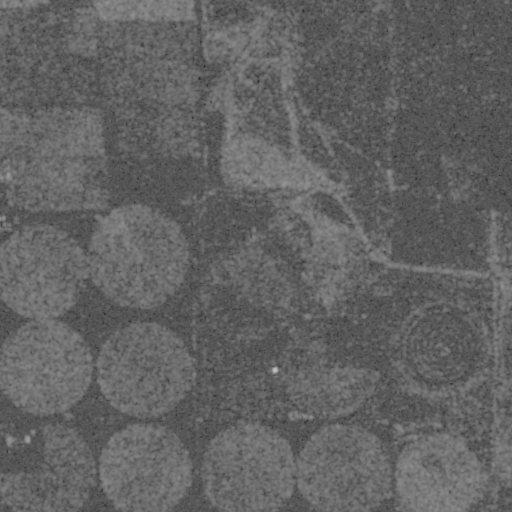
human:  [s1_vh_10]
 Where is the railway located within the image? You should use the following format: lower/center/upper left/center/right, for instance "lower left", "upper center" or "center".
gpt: The railway is located in the upper right of the image.
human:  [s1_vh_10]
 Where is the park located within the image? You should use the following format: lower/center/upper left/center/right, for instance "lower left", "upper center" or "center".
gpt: There is no park in the image.

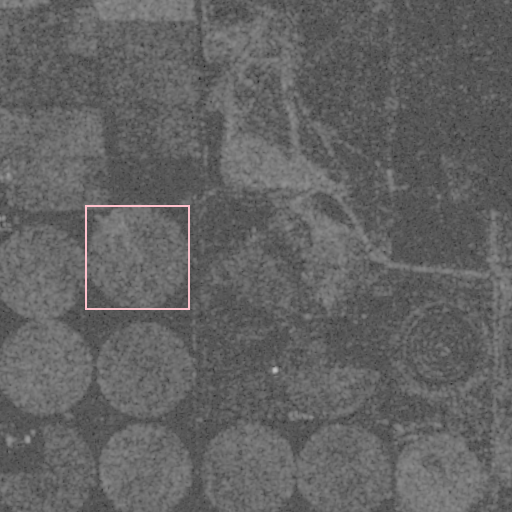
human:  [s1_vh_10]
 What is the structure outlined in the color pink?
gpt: The structure outlined in pink is a crop field.
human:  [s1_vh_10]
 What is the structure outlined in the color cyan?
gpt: There is no cyan outline.